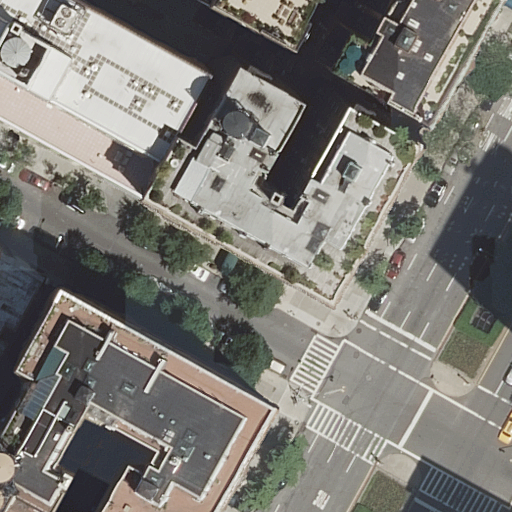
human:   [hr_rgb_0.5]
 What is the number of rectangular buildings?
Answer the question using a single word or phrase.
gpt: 4

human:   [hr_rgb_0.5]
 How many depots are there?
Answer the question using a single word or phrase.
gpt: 0

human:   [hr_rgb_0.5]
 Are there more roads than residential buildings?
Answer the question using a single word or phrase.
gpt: no

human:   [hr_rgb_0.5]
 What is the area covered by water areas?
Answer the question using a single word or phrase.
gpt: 0m2

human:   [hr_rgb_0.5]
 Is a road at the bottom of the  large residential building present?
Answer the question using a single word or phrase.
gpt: yes

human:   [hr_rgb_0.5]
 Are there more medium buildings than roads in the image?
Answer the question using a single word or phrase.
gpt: no

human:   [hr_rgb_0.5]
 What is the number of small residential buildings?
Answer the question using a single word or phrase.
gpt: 3

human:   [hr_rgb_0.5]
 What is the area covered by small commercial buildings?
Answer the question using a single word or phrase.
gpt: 0m2

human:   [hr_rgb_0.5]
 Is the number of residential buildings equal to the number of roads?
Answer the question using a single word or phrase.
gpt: no

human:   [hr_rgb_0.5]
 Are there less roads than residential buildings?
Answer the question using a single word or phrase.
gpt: yes

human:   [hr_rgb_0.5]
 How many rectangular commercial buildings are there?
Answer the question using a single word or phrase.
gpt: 0

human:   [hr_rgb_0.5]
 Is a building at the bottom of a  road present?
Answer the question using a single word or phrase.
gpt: yes

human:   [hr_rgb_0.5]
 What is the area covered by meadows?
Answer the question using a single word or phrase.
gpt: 0m2

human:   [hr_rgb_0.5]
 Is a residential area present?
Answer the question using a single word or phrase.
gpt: no

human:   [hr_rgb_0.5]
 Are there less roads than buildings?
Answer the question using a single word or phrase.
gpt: yes

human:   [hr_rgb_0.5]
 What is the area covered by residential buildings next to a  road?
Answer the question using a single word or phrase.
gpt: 2023m2

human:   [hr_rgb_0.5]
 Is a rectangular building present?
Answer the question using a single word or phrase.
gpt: yes

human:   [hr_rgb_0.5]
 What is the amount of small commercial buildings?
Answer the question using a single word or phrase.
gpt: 0

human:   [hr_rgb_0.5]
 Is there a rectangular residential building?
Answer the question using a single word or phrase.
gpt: yes

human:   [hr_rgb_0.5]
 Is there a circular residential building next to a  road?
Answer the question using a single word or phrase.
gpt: no

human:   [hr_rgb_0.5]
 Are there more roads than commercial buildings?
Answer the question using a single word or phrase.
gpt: yes

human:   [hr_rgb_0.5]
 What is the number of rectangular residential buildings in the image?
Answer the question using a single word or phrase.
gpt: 4

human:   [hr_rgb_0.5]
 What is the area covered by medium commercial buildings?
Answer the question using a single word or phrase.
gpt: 0m2

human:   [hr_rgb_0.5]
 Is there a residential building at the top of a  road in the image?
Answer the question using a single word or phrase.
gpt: yes

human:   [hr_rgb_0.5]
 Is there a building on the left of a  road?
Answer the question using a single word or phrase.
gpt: yes

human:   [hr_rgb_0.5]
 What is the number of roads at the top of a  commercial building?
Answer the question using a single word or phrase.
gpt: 0

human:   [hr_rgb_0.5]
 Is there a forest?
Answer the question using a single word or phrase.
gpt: no

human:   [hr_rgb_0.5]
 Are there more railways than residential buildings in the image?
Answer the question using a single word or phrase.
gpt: no

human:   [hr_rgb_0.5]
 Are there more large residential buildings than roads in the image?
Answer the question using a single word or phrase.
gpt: no

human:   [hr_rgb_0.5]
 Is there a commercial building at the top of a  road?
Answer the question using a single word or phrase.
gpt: no

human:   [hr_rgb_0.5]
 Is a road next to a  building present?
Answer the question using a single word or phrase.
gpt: yes

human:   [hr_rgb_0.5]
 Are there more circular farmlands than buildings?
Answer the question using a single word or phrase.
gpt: no

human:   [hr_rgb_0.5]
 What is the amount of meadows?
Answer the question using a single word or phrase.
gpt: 0

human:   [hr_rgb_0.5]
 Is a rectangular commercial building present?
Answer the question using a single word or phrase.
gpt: no

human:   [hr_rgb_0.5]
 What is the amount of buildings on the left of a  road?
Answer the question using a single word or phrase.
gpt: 5

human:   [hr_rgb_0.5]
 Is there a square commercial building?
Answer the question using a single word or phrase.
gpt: no